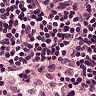
Metastatic tissue present: no